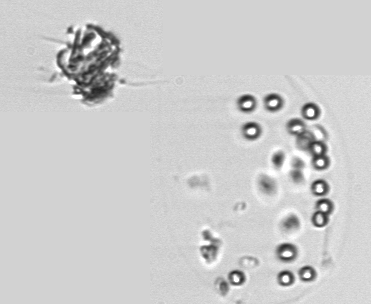
Label: Phaeocystis